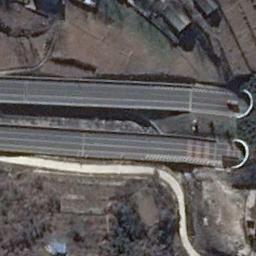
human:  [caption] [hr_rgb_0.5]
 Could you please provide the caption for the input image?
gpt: There are no cars on the motorway .

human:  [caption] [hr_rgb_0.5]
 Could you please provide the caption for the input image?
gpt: The freeway is surrounded by a large area of ​​yellow land  One end of the freeway is the entrance to the tunnel  There is a winding road beside the freeway .

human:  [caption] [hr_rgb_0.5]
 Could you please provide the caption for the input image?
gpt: The freeway goes through the bare land with a car .

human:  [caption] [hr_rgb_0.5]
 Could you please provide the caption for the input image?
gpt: Two straight freeways and a small road go through the wasteland with some trees and houses .

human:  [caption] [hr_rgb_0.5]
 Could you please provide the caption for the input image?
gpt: The freeway on the bridge with some farmlands beneath .